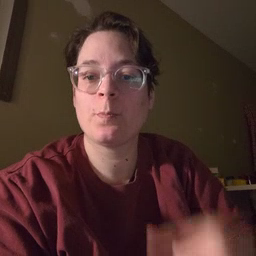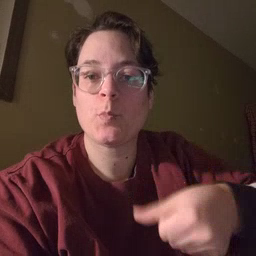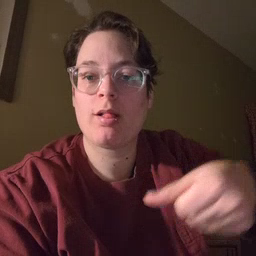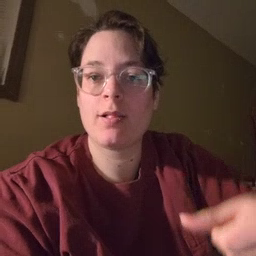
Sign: puzzle